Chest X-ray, PA view. Patient: 35 years old, sex F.
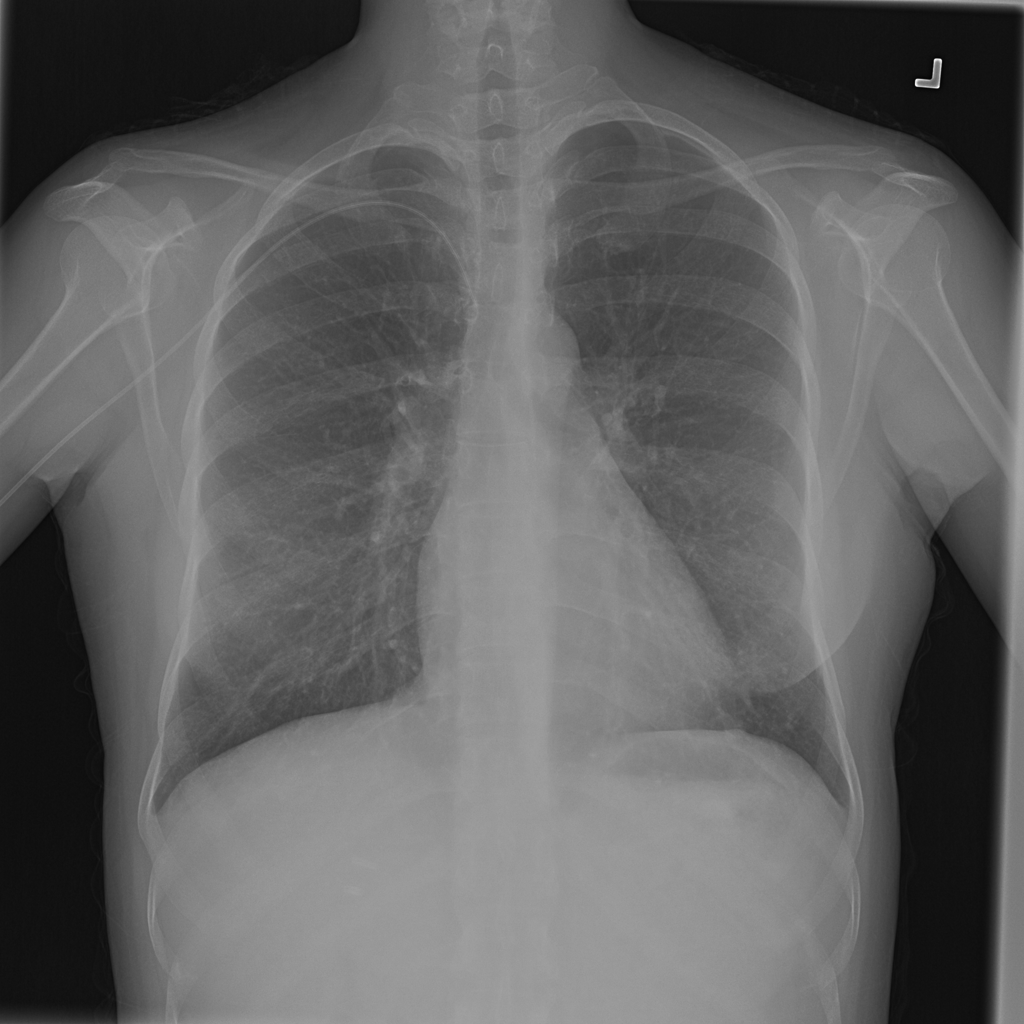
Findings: No Finding